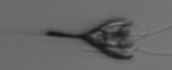
Label: Pyramimonas_longicauda